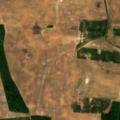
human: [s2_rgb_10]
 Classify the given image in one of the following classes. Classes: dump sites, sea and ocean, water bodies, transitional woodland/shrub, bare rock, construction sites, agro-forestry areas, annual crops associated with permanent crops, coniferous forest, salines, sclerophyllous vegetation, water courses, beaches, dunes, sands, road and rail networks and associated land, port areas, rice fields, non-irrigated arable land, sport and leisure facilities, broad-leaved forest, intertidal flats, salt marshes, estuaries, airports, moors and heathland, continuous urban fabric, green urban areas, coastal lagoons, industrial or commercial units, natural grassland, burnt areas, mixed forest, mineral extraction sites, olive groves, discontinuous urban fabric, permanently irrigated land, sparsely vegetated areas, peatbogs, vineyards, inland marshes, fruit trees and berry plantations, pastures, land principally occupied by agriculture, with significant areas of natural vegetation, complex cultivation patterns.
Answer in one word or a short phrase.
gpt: non-irrigated arable land, broad-leaved forest